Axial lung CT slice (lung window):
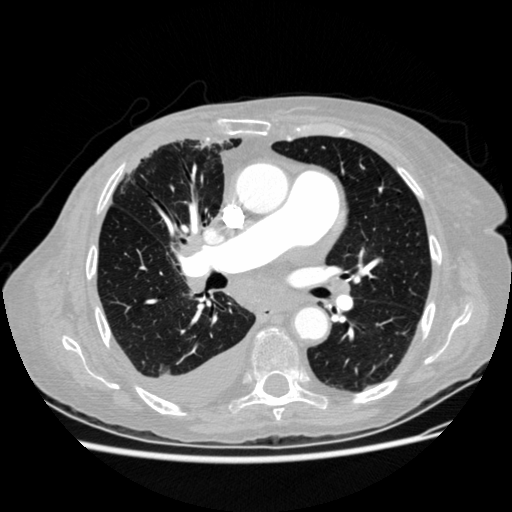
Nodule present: no